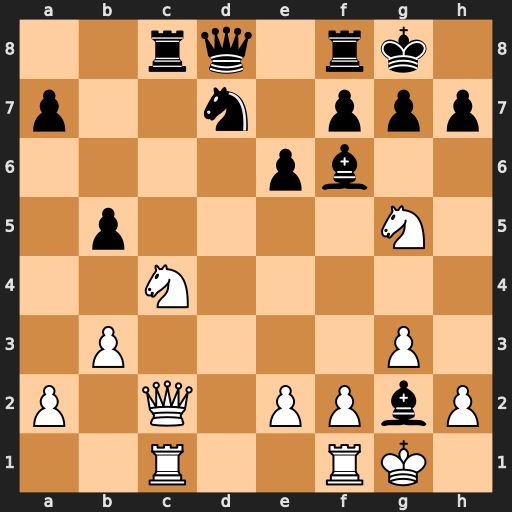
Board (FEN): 2rq1rk1/p2n1ppp/4pb2/1p4N1/2N5/1P4P1/P1Q1PPbP/2R2RK1
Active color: w
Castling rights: -
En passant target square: -
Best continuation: Qxh7#